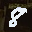
Label: 8